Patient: sex M, age 51
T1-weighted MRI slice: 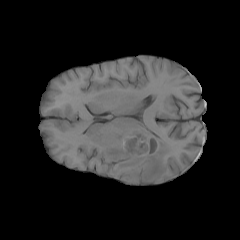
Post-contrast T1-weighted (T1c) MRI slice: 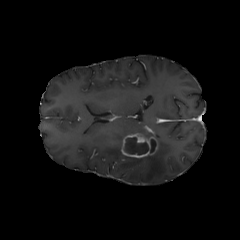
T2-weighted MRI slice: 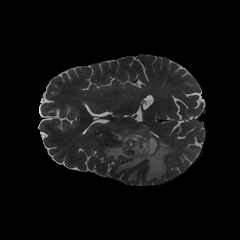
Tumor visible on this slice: yes
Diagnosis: Glioblastoma, IDH-wildtype
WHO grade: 4